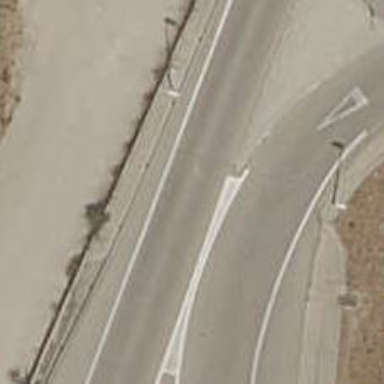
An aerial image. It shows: Motorway link.